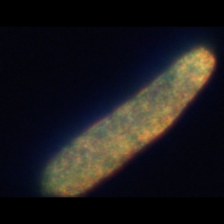
Taxon: Guinardia
Group: Diatoms